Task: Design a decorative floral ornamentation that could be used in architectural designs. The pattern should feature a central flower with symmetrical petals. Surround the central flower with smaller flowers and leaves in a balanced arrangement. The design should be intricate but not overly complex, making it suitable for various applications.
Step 1195:
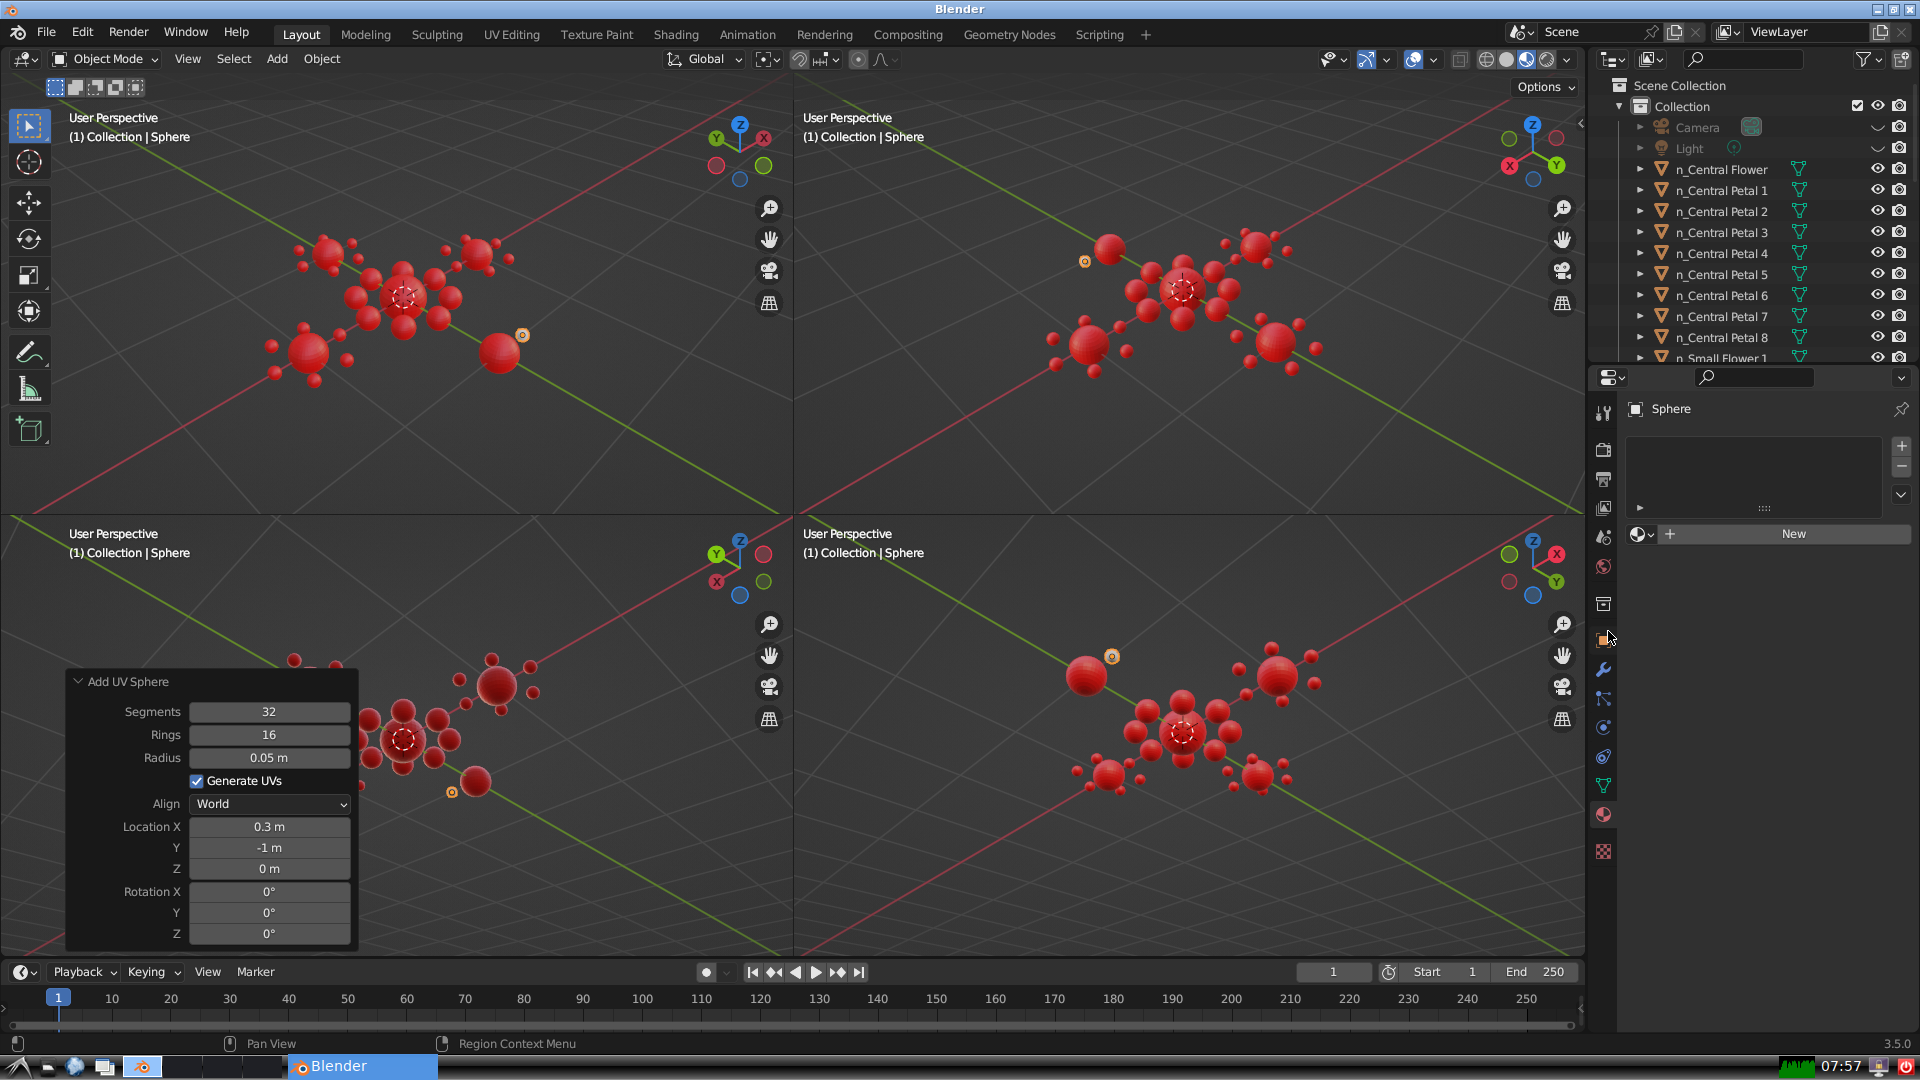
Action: click: no